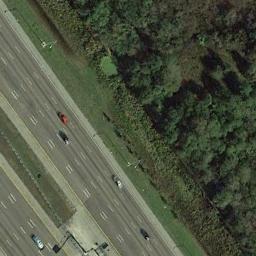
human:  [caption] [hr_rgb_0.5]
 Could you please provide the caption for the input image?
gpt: A straight freeway is a forest on one side .

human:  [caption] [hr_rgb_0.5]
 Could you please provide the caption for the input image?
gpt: The freeway is next to some trees with some cars .

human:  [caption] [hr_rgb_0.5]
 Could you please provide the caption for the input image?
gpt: There are large green forests around the freeway and there are many cars on the freeway .

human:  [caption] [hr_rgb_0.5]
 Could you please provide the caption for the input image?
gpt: There was not a single car on the motorway .

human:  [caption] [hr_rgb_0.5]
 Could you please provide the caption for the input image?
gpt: There are many green trees beside the freeway .